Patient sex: M
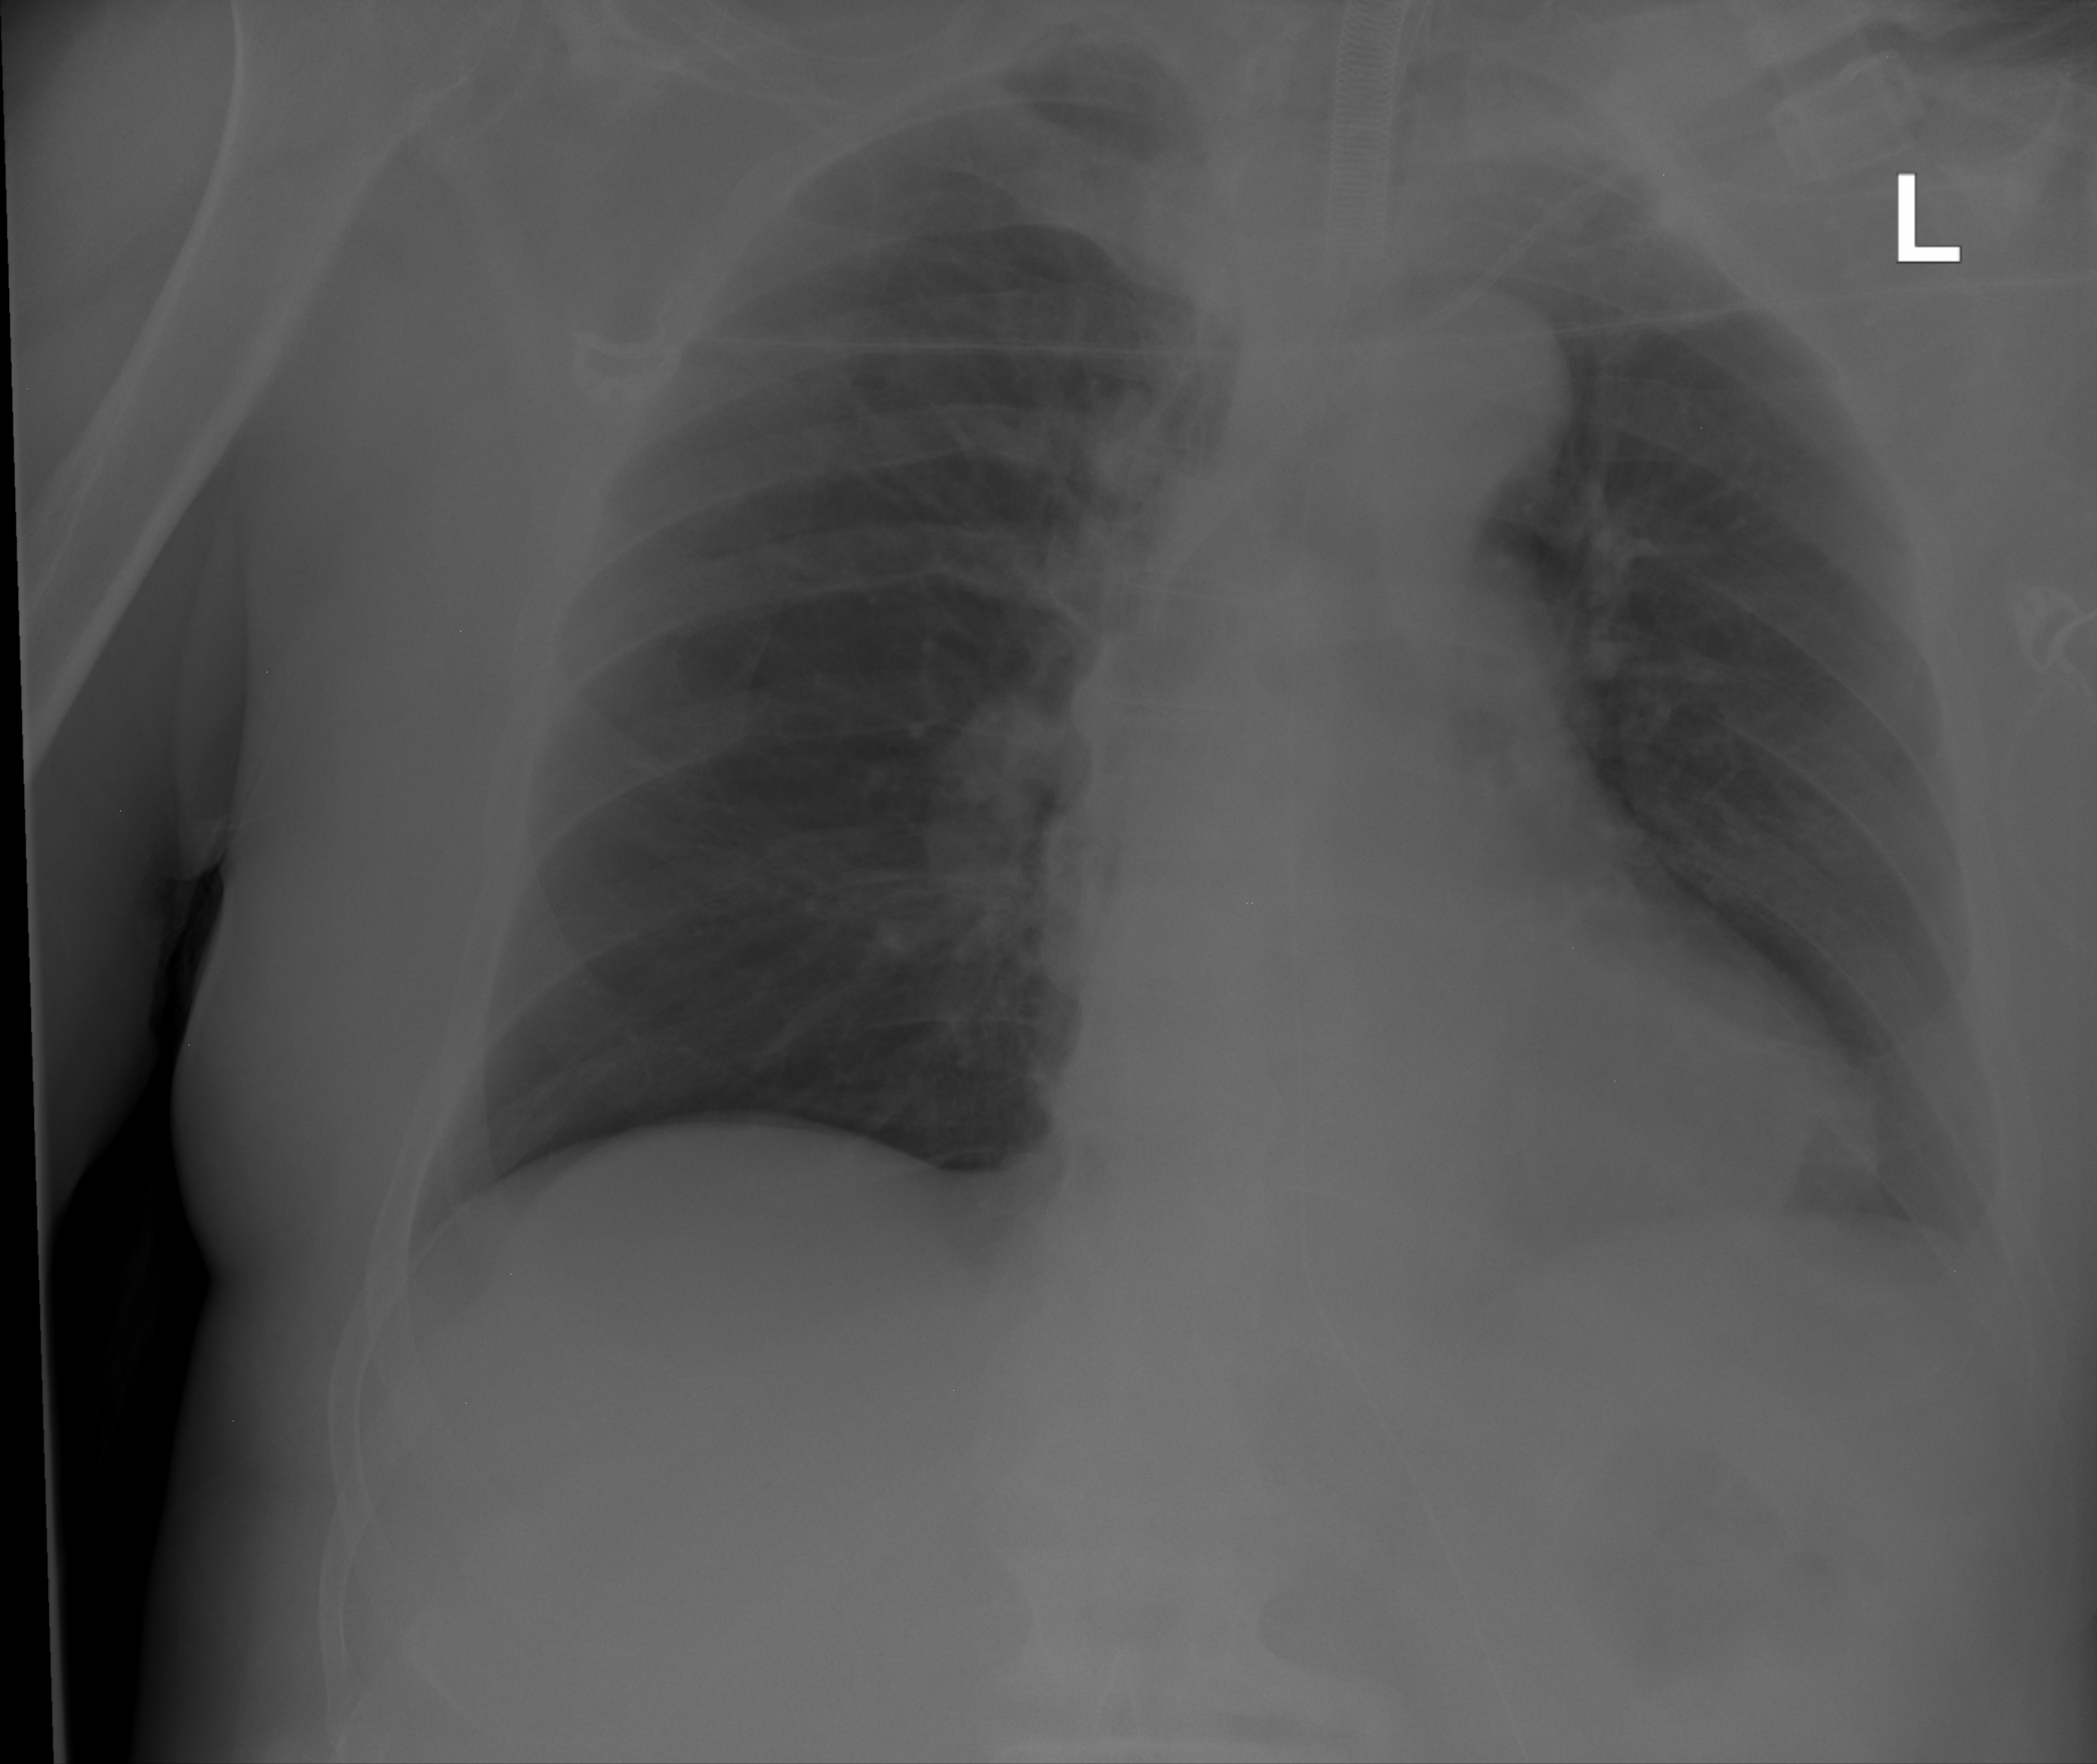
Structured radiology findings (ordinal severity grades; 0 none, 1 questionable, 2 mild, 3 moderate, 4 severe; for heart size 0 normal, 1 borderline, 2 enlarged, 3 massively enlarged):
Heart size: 0
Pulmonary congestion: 0
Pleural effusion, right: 0
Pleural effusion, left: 0
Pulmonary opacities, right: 0
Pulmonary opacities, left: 0
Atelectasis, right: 0
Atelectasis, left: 1